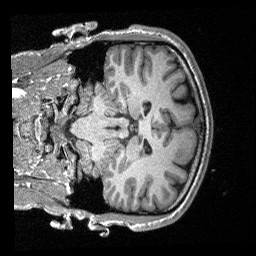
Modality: T1w
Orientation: coronal
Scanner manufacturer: siemens
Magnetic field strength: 3 T
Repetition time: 2.3 s
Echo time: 0.00226 s